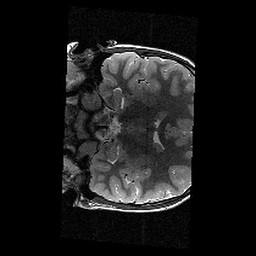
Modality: T2w
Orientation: coronal
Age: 9
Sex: female
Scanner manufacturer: siemens
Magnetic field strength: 3 T
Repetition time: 9.23 s
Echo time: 0.067 s